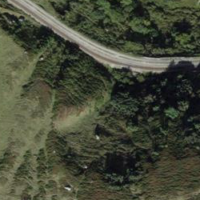
EUNIS habitat code: 31
Species observed at this site:
Chamaenerion dodonaei